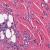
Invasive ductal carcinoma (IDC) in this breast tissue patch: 0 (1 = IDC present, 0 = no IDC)